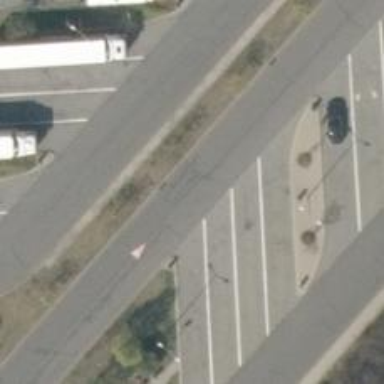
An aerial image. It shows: Parking aisle designated as service road.